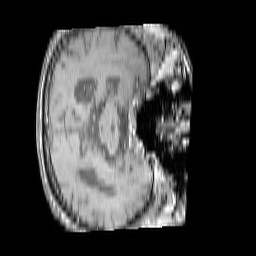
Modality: T1w
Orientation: axial
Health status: ill
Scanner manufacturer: philips
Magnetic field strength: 3 T
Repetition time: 0.3787 s
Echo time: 0.002908 s